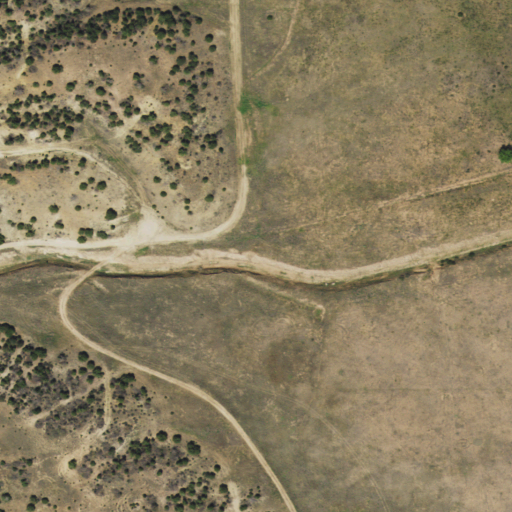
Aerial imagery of valley in Colorado named Rule Canyon containing grassland, shrub, and evergreen forest